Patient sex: M
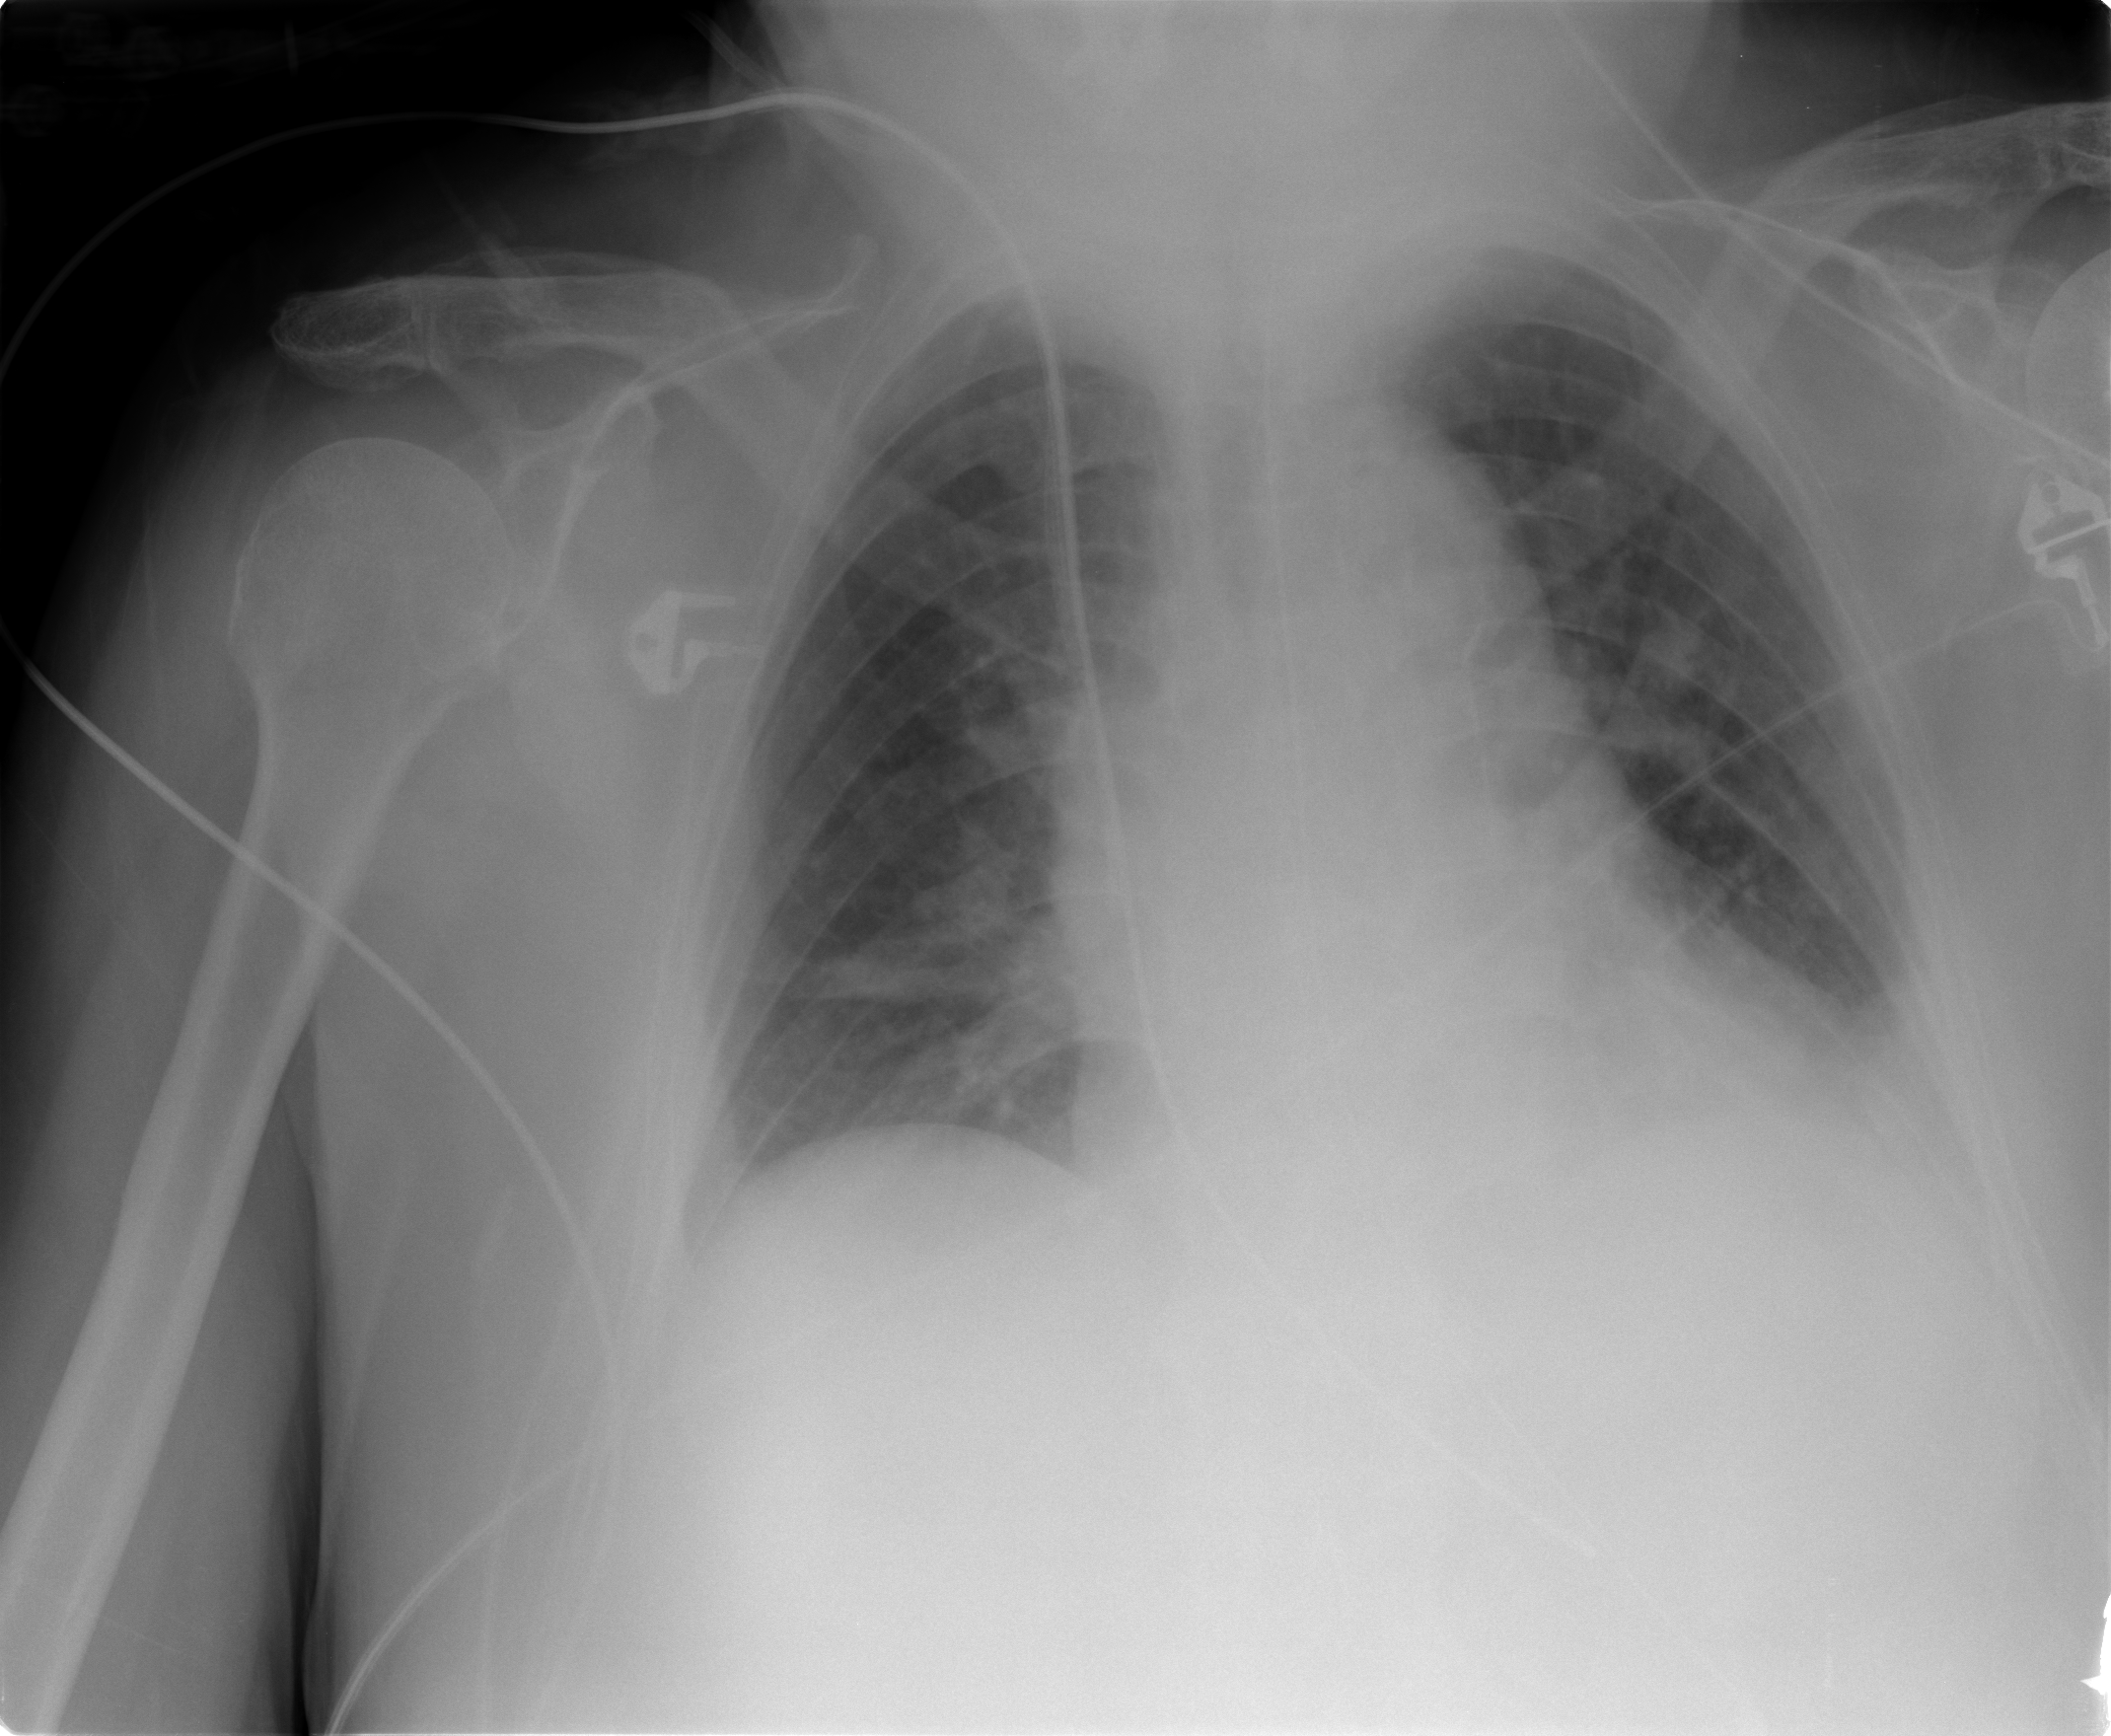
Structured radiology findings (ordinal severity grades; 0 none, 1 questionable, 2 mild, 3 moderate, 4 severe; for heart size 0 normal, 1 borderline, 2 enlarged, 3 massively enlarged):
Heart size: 2
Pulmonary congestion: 2
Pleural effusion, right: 2
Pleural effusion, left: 2
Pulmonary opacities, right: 1
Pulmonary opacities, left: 1
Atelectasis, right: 2
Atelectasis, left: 2